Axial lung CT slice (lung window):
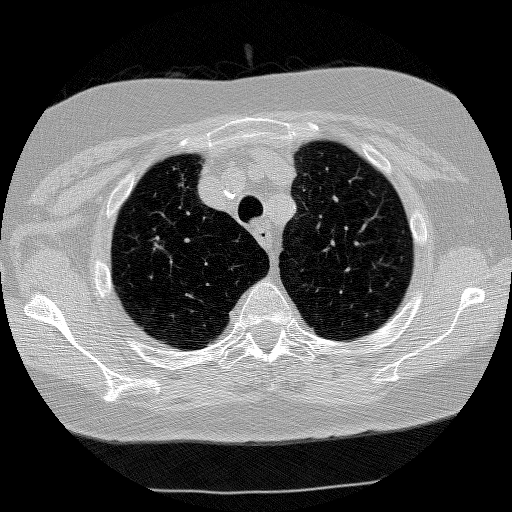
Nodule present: no